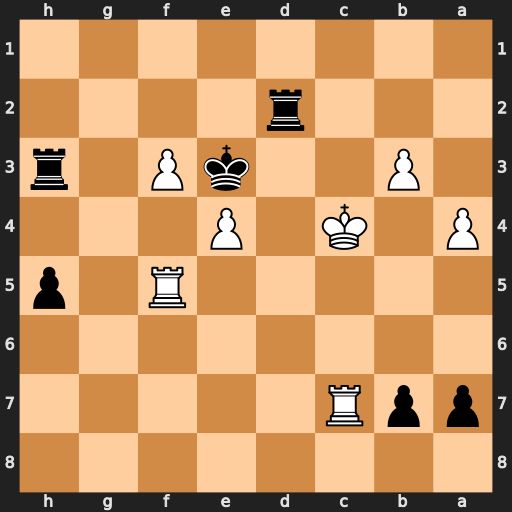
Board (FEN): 8/ppR5/8/5R1p/P1K1P3/1P2kP1r/3r4/8
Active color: b
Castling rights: -
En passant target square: -
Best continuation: Rc2+ Kd5 Rxc7